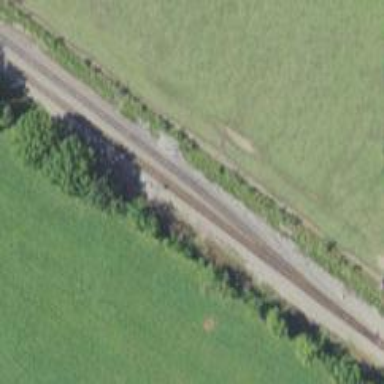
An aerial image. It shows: Railway siding for service.